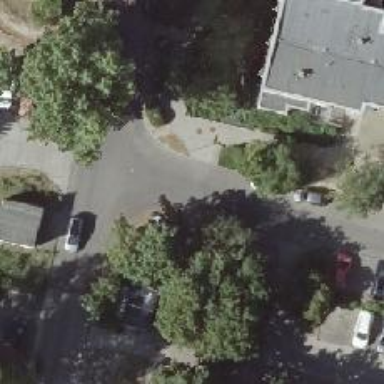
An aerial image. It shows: Residential road with asphalt surface and separate sidewalk.